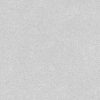
Atmospheric dust classification: dusty